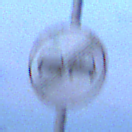
Verkehrszeichen: EndeUeberholverbot
Umgebung: Outdoor, Urban
Tageszeit: Dawn
Wetter: PartlyCloudy
Licht: Natural
Jahreszeit: NotSpecified
Kontrast: LowContrast